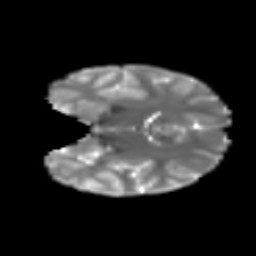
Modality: T2w
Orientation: coronal
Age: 12
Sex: female
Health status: ill
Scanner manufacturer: ge
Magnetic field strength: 3 T
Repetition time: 6.752 s
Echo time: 0.079 s